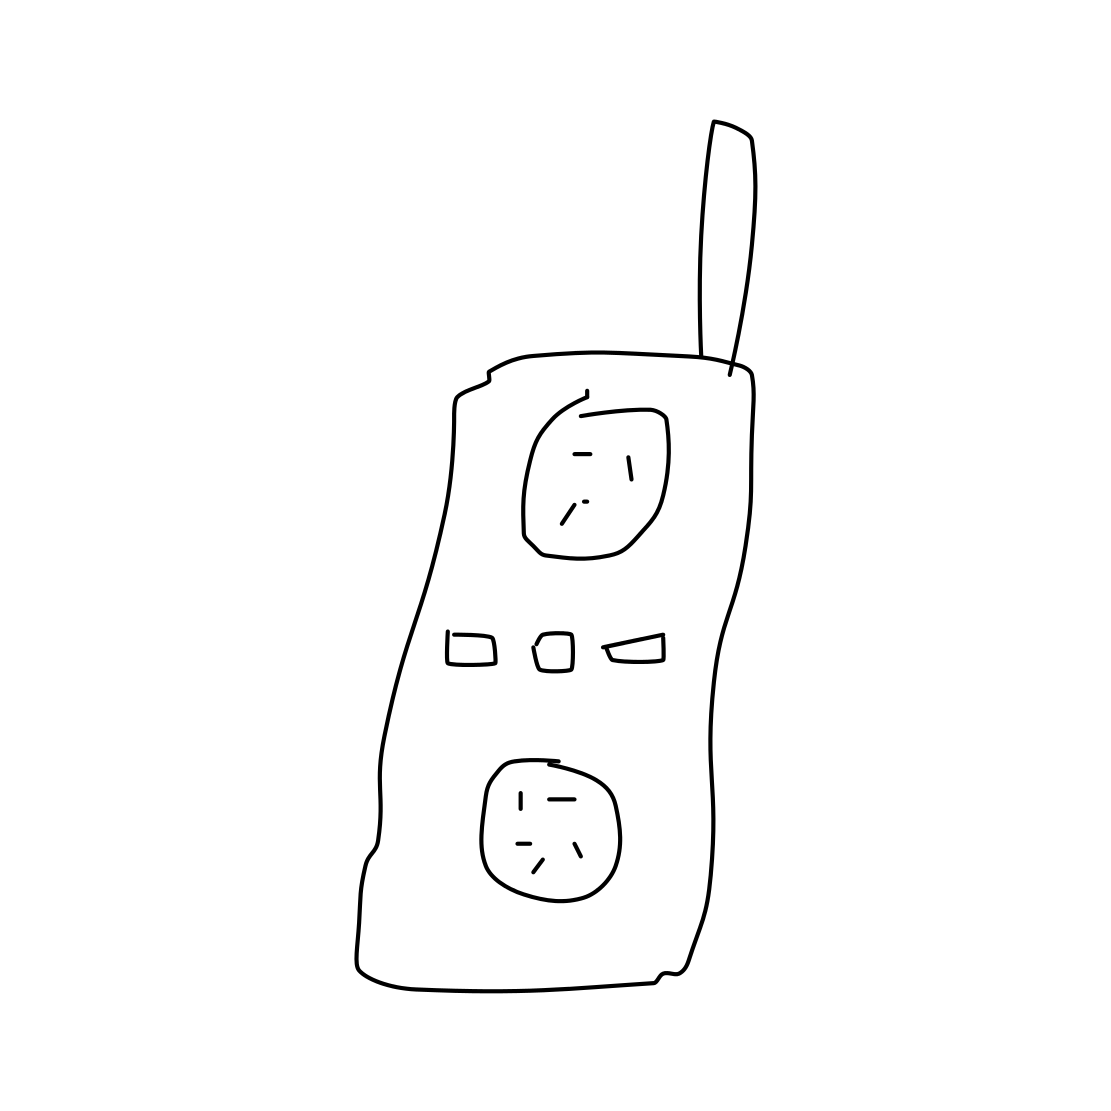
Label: walkie talkie